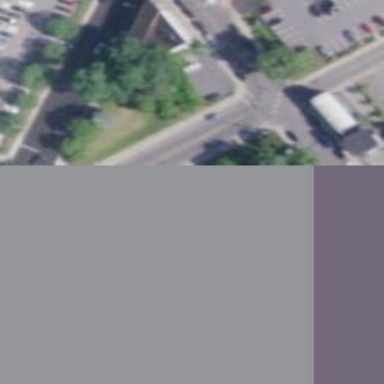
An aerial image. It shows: Sidewalk along the footway.